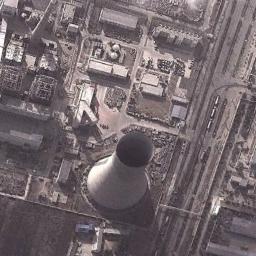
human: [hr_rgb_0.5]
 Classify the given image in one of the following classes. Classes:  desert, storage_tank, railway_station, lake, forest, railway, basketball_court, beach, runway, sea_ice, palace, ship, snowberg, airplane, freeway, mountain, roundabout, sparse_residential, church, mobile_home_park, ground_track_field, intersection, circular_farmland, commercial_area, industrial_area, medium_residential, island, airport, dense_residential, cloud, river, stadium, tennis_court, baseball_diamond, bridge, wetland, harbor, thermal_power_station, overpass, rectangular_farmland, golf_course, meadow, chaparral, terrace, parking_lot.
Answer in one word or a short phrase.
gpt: thermal_power_station